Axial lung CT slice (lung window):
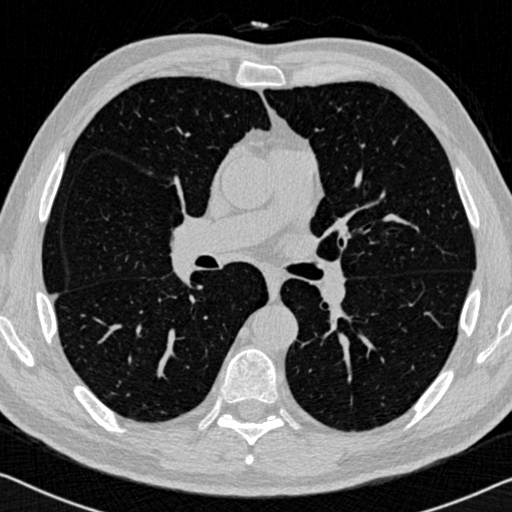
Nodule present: no